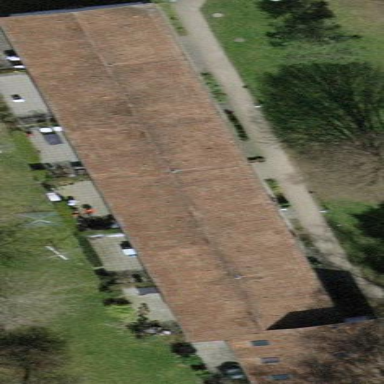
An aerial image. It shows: Terrace building.